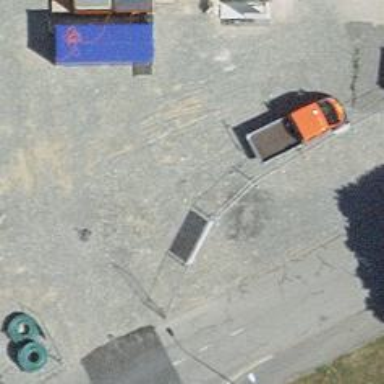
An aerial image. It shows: Bollard.